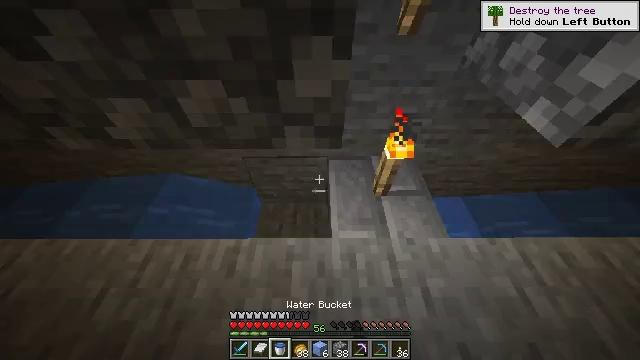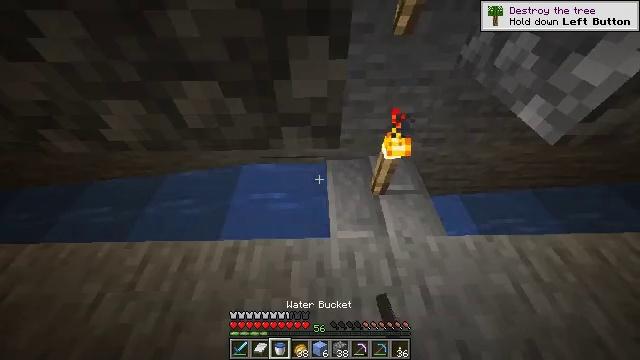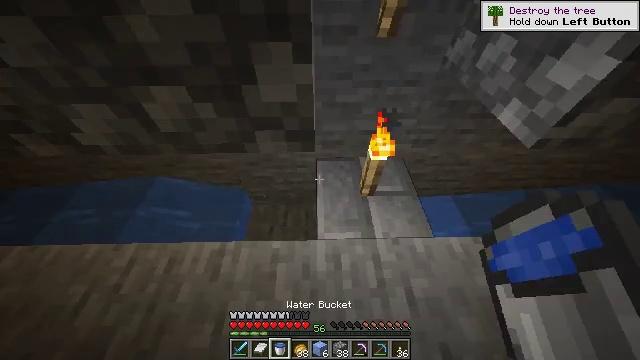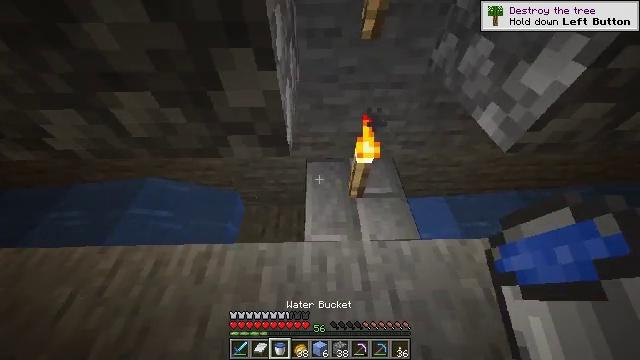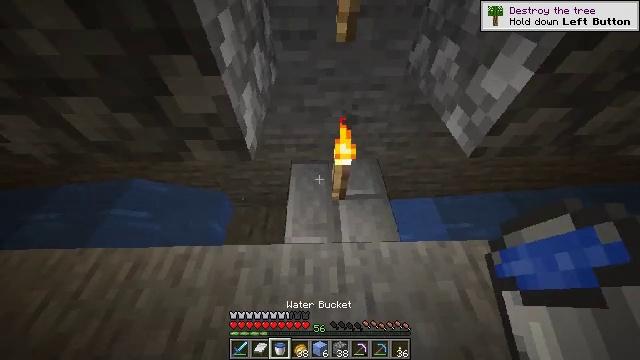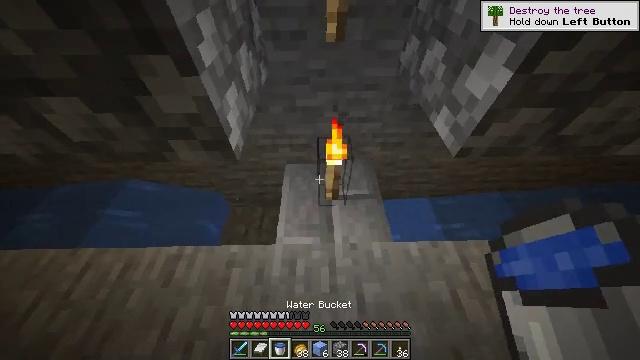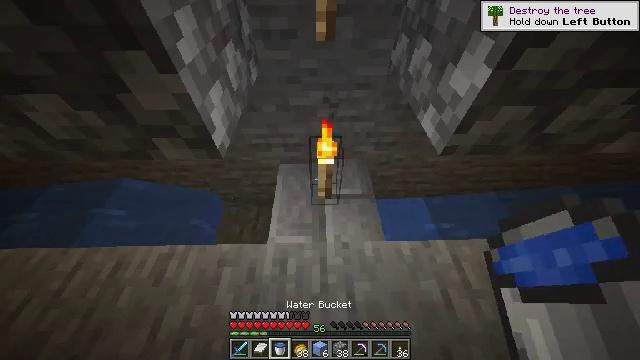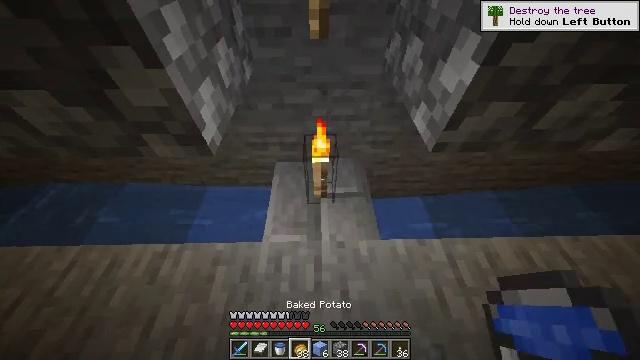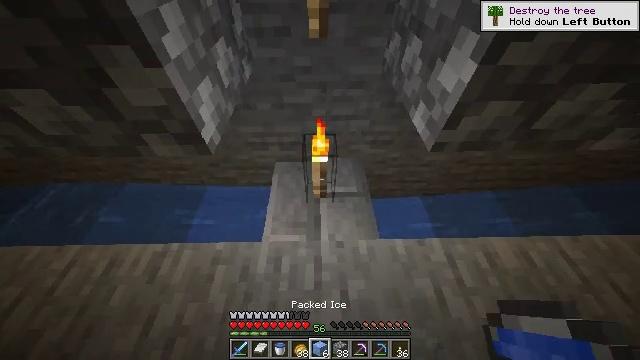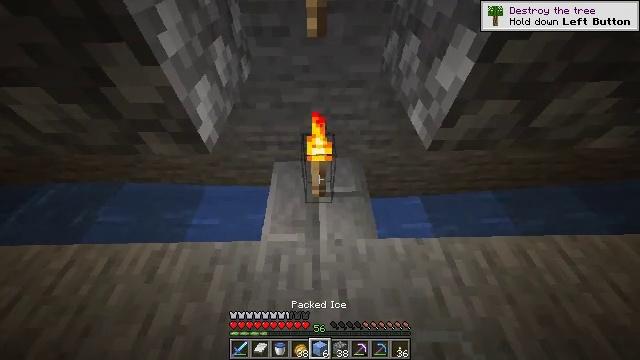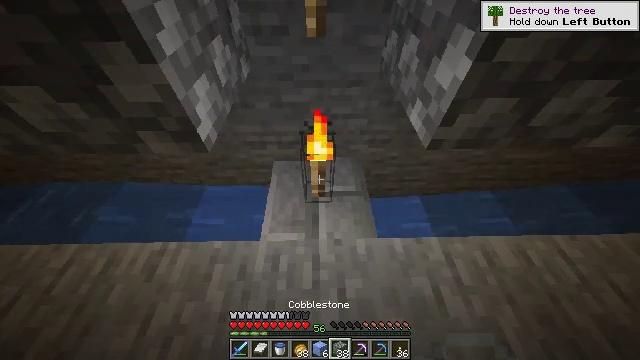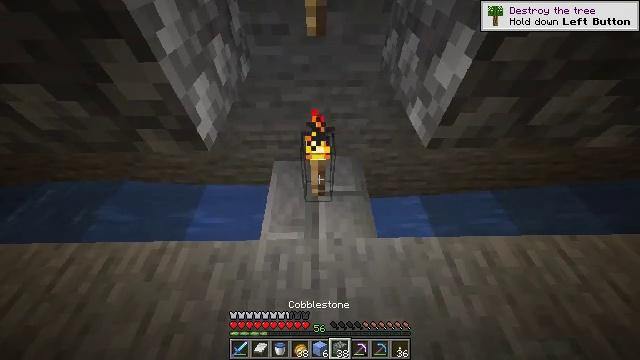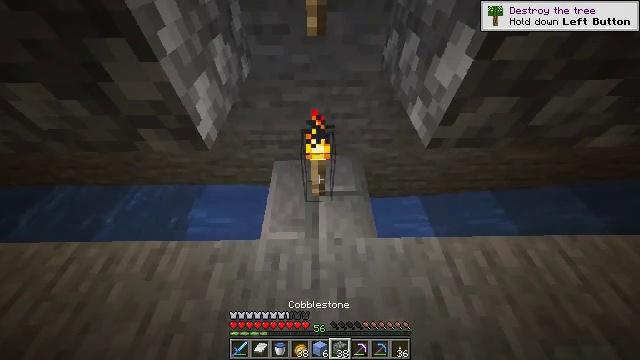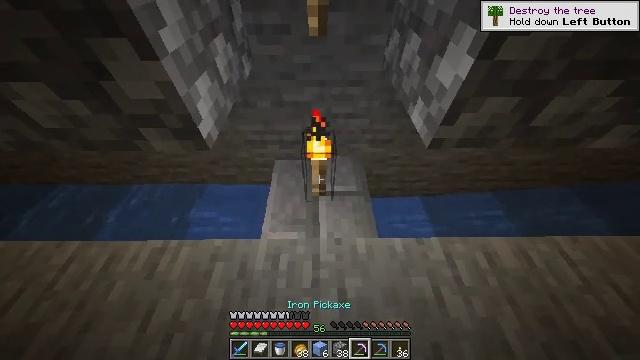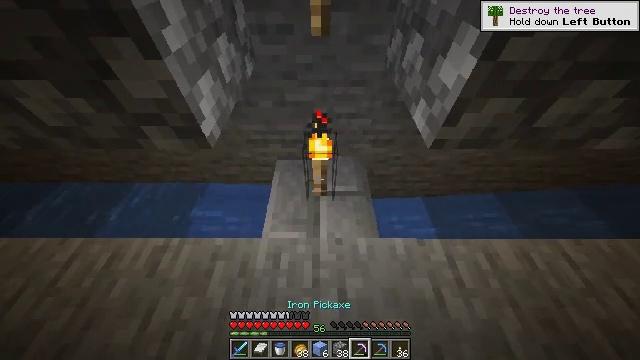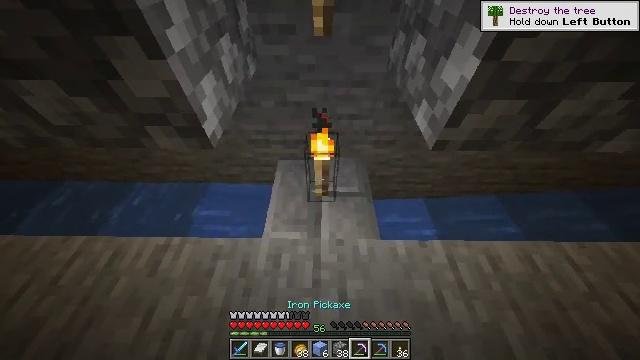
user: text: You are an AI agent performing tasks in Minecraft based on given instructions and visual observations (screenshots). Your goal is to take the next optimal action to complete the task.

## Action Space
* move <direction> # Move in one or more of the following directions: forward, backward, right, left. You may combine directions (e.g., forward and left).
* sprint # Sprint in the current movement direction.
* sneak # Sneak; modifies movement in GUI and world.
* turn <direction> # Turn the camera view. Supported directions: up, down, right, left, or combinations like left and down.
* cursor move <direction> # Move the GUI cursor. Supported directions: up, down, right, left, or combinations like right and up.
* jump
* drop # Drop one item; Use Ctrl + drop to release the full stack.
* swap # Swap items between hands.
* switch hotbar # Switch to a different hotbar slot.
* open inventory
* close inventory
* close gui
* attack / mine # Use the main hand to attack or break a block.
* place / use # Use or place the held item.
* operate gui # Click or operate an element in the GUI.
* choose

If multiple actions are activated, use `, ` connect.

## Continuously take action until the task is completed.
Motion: motion action
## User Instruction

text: Break the stone brick slab to recycle it.
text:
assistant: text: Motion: no_op
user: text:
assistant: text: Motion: move right
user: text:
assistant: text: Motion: move right
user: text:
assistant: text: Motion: no_op
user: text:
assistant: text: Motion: no_op
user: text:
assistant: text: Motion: no_op
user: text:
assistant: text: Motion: no_op
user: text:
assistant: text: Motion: no_op
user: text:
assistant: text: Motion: no_op
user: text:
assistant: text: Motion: no_op
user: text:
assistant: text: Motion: no_op
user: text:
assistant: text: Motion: no_op
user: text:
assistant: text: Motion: no_op
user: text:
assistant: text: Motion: no_op
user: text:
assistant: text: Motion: no_op
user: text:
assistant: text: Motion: no_op
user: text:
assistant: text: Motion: no_op
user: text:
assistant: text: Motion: no_op
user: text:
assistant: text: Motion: turn left
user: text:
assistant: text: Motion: no_op
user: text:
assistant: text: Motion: no_op
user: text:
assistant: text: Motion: no_op
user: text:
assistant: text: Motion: turn left
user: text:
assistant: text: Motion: no_op
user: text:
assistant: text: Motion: no_op
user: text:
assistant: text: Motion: no_op
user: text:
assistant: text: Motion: no_op
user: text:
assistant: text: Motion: turn left and down
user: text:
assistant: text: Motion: no_op
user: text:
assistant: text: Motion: no_op